【题型】解答题　【知识点】平面几何　【难度】easy
如图, 在 $\triangle ABC$ 中, $\angle C = 90^\circ$, $AC = 8$, $\sin B = \frac{4}{5}$, $D$ 为线段 $BC$ 上一点, 并且 $CD = 2$, 求 $BD$ 及 $\cos \angle DAC$ 的值。

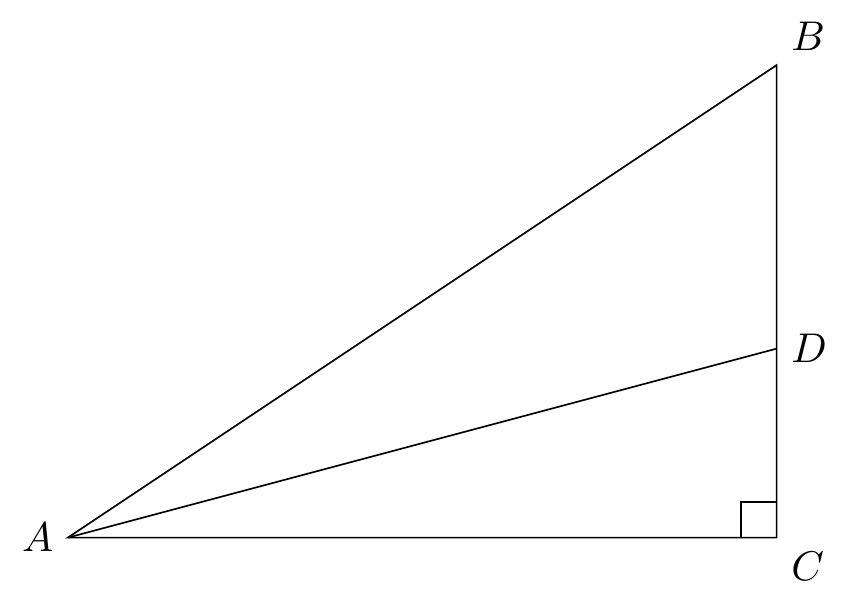
【解答】
解：在 $\triangle ABC$ 中, $\sin B = \frac{AC}{AB} = \frac{4}{5}$,

$\because AC = 8$,

$\therefore AB = 10$, $BC = \sqrt{AB^2 - AC^2} = \sqrt{100 - 64} = 6$,

又 $\because BD = BC - CD$, $CD = 2$,

$\therefore BD = 6 - 2 = 4$,

在 $\triangle ACD$ 中,

$\therefore AD = \sqrt{AC^2 + DC^2} = \sqrt{64 + 4} = 2\sqrt{17}$,

$\therefore \cos \angle DAC = \frac{AC}{AD} = \frac{8}{2\sqrt{17}} = \frac{4\sqrt{17}}{17}$。

故答案为：$BD = 4$, $\cos \angle DAC = \frac{4\sqrt{17}}{17}$。